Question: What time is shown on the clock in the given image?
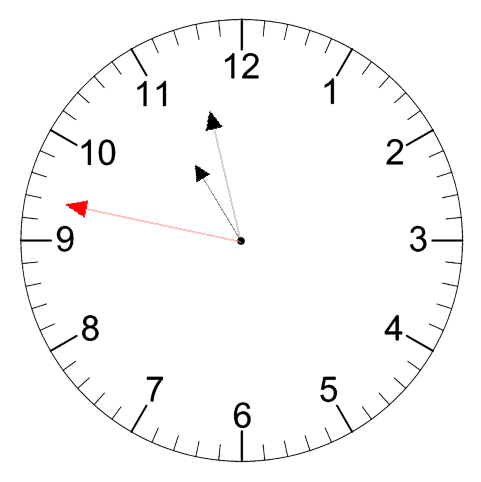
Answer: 10:57:47